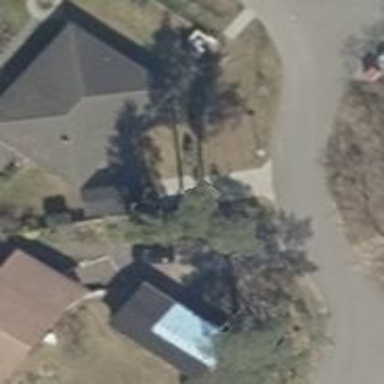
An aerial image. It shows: House with hipped roof.